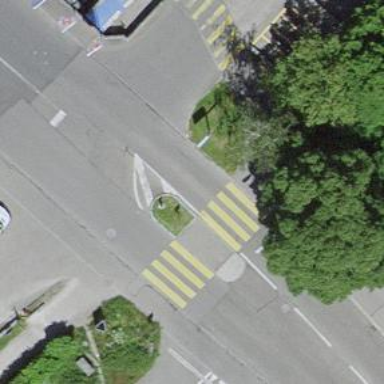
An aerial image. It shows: Zebra crossing with central island.